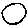
Label: circle